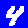
Digit: 4